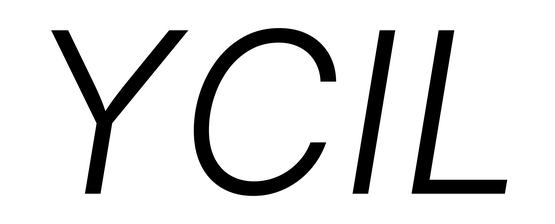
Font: Inter-Italic_Light_Italic